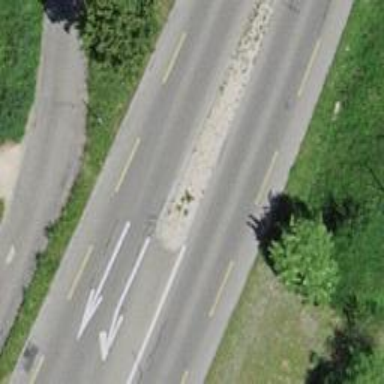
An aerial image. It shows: Secondary road with dedicated cycle lanes on both sides.